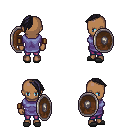
a pixel art fantasy rpg character, female body template, human, dark skin, chain tabard jacket, magenta pants, raven long mohawk hairstyle, leather bracers, gray slippers, shield, four views (front, back, left, right), 2x2 character sprite sheet, small pixel art, hard edges, no anti-aliasing